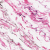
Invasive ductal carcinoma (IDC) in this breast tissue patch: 0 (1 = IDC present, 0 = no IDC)